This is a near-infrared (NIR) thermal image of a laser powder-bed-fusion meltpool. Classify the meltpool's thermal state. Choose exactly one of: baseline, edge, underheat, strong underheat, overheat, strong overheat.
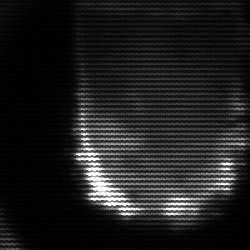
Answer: baseline